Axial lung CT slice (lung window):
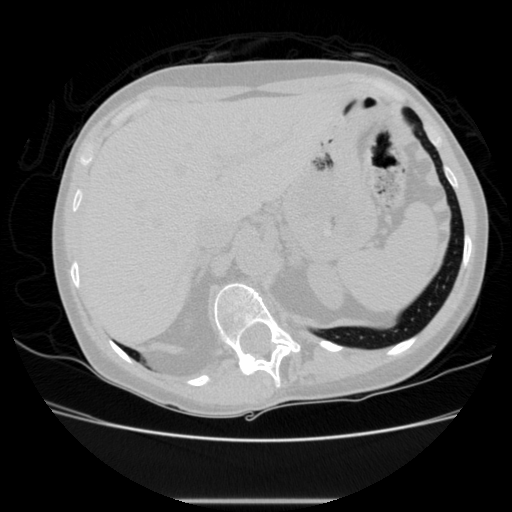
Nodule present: no